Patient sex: M
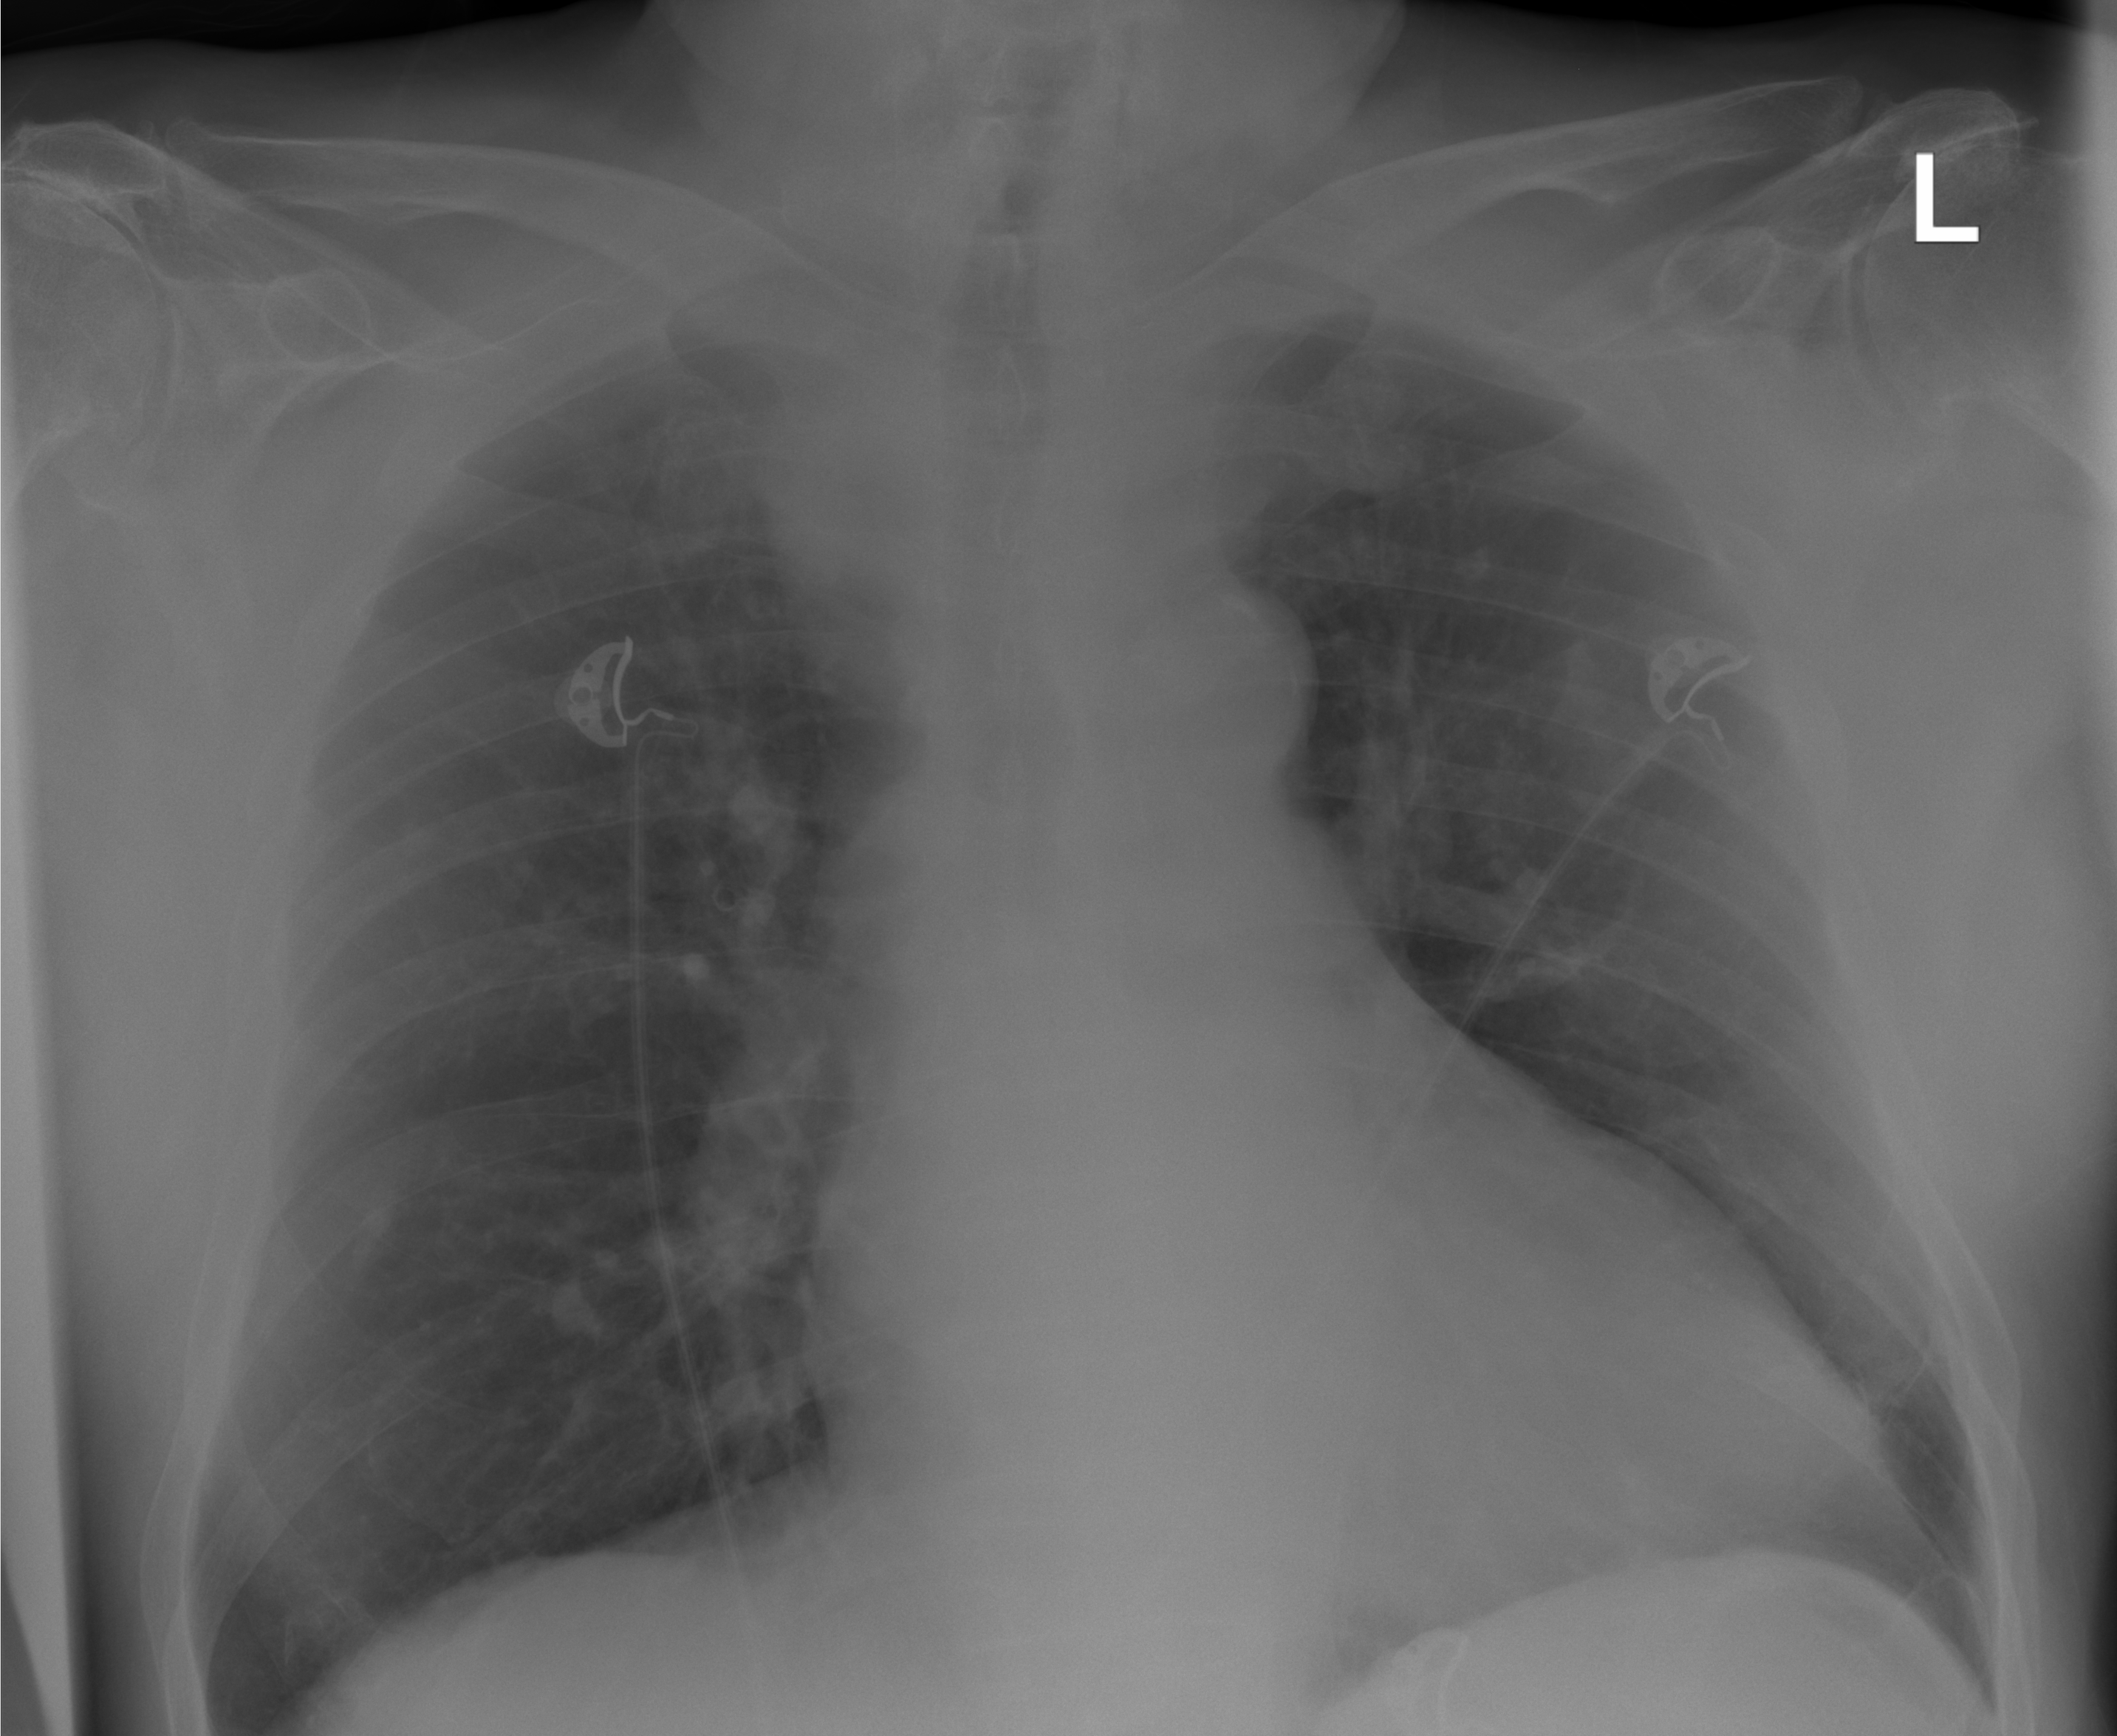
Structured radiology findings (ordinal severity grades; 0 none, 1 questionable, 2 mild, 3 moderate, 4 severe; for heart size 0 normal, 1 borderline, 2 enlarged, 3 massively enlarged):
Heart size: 2
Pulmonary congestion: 0
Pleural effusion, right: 0
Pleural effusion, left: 0
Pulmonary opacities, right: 0
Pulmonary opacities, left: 0
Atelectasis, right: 0
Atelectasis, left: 2